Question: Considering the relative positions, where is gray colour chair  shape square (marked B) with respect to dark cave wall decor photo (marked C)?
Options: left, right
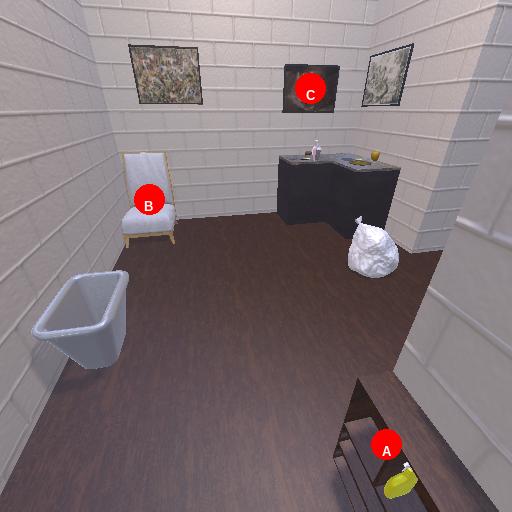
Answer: left